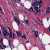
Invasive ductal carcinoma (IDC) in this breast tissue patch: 1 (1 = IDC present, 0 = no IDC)